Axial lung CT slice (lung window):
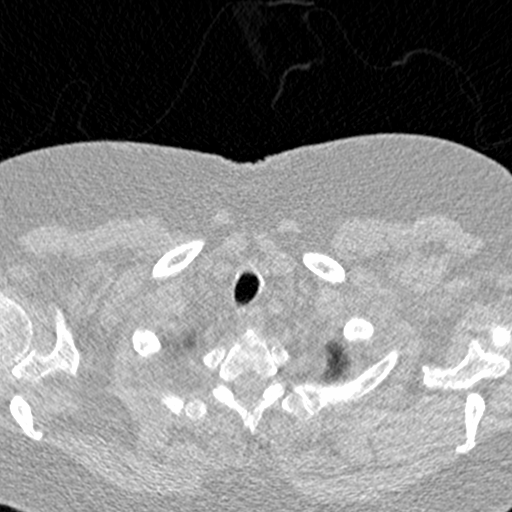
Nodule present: no